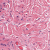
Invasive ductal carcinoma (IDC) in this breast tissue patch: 0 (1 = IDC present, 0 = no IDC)